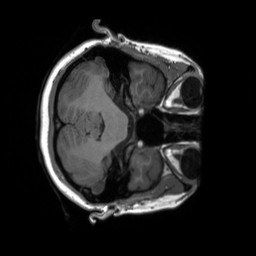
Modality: T1w
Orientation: axial
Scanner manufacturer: siemens
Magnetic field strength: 3 T
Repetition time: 2.3 s
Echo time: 0.00207 s